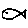
Label: fish